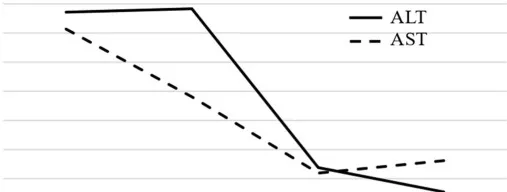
Trend course of serum liver enzymes and SARS-CoV-2-related genes detected by PCR on nasal swab.
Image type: pathology (immunostaining)